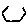
Label: hexagon